Question: I am using QCustomPlot to display to graphs, each with a different Key/Value Pairs. On the mouse hover, I am expecting to see the key/value pairs per graph, but instead, I am seeing the first graph on the right as shown on the picture

How can I do this to make it work better?
For the graph to show the key/value pair for each graph, as the mouse cursor is placed on it.
Signal/Slot connection
'''
connect(this,&QCustomPlot::mouseMove,this,&ChartWidget::showToolTip);
'''
showToolTip slot implementation
'''
void ChartWidget::showToolTip(QMouseEvent *event){
double x = xAxis->pixelToCoord(event->pos().x());
double y = yAxis->pixelToCoord(event->pos().y());
if(x>0&&y>0 && x<xAxis->range().upper)
setToolTip(tr("%1,%2").arg(x).arg(y));}
'''
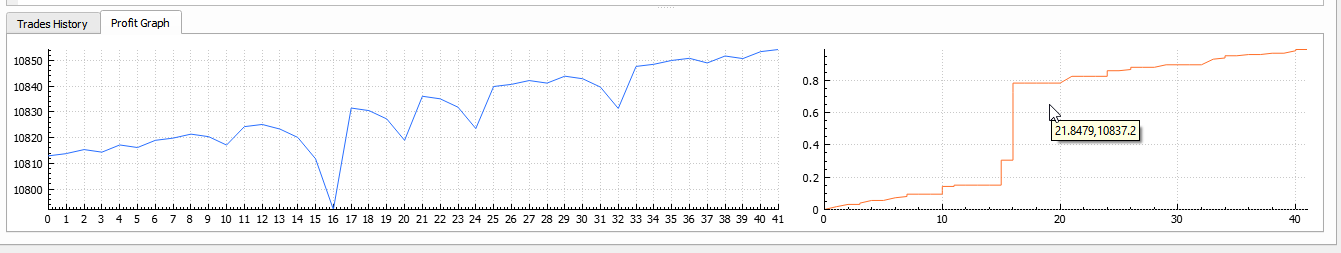
Answer: What you have to do is verify that QCPAxisRect is above the cursor. and then get the axes of each QCPAxisRect and then the values:
'''
void showToolTip(QMouseEvent *event){
for(QCPLayoutElement *element : plotLayout()->elements(true)){
QCPAxisRect *axisRect = static_cast<QCPAxisRect *>(element);
if(axisRect){
if(axisRect->rect().contains(event->pos())){
double x= axisRect->axis(QCPAxis::atBottom)->pixelToCoord(event->x());
double y= axisRect->axis(QCPAxis::atLeft)->pixelToCoord(event->y());
setToolTip(tr("%1,%2").arg(x).arg(y));
break;
}
}
}
}
'''
Example:
'''
#include "qcustomplot.h"
#include <QApplication>
class ChartWidget: public QCustomPlot{
public:
ChartWidget(QWidget *parent=nullptr):QCustomPlot(parent){
plotLayout()->clear();
QCPAxisRect *leftAxisRect = new QCPAxisRect(this);
QCPAxisRect *rightAxisRect = new QCPAxisRect(this);
plotLayout()->addElement(0, 0, leftAxisRect);
plotLayout()->addElement(0, 1, rightAxisRect);
QVector<QCPGraphData> dataCos(100);
for(int i=0; i<dataCos.size(); ++i){
dataCos[i].key = i/(double)(dataCos.size()-1)*10-5.0;
dataCos[i].value = qCos(dataCos[i].key);
}
QCPGraph *mainGraphCos = addGraph(leftAxisRect->axis(QCPAxis::atBottom), leftAxisRect->axis(QCPAxis::atLeft));
mainGraphCos->data()->set(dataCos);
mainGraphCos->valueAxis()->setRange(-1, 1);
mainGraphCos->rescaleKeyAxis();
mainGraphCos->setPen(QPen(QColor("blue"), 2));
QVector<QCPGraphData> dataExp(100);
for(int i=0; i<dataExp.size(); ++i){
dataExp[i].key = i/(double)(dataExp.size()-1)*10-5.0;
dataExp[i].value = qExp(dataExp[i].key)*qCos(dataExp[i].key);
}
QCPGraph *mainGraphExp = addGraph(rightAxisRect->axis(QCPAxis::atBottom), rightAxisRect->axis(QCPAxis::atLeft));
mainGraphExp->data()->set(dataExp);
mainGraphExp->keyAxis()->setRange(-5, 5);
mainGraphExp->rescaleValueAxis();
mainGraphExp->setPen(QPen(QColor("red"), 2));
connect(this, &ChartWidget::mouseMove, this, &ChartWidget::showToolTip);
}
private:
void showToolTip(QMouseEvent *event){
for(QCPLayoutElement *element : plotLayout()->elements(true)){
QCPAxisRect *axisRect = static_cast<QCPAxisRect *>(element);
if(axisRect){
if(axisRect->rect().contains(event->pos())){
double x= axisRect->axis(QCPAxis::atBottom)->pixelToCoord(event->x());
double y= axisRect->axis(QCPAxis::atLeft)->pixelToCoord(event->y());
setToolTip(tr("%1,%2").arg(x).arg(y));
break;
}
}
}
}
};
int main(int argc, char *argv[])
{
QApplication a(argc, argv);
ChartWidget w;
w.resize(640, 480);
w.show();
return a.exec();
}
'''
In the following <URL> you can find the complete example